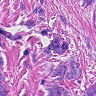
Metastatic tissue present: yes